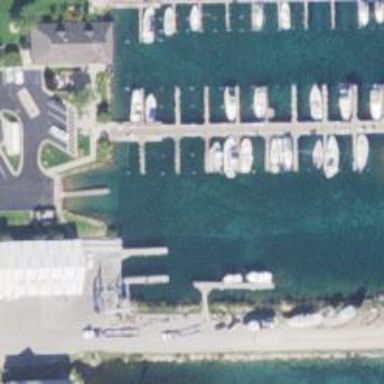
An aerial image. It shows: Pier designed for boat lift on the waterway.